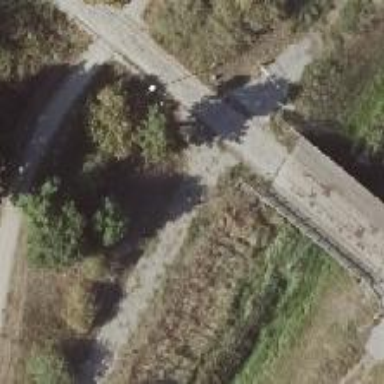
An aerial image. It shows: Service road with grade2 tracktype.